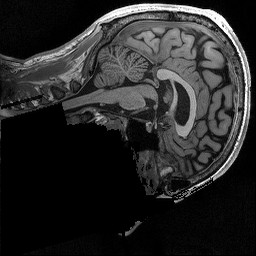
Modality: T1w
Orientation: sagittal
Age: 31
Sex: male
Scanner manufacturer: siemens
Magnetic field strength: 3 T
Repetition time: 2.3 s
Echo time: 0.00298 s